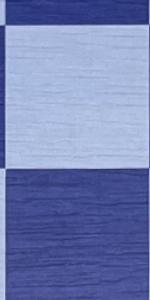
Label: Empty